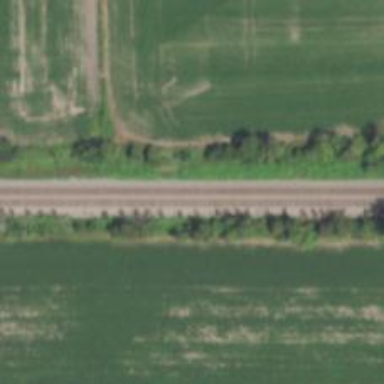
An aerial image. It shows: Railway track.